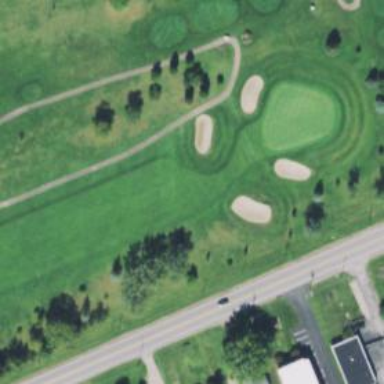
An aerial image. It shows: View of golf hole.